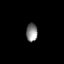
Tissue: lung
Cell type: T cells
Senescence score: 0.1842
Nuclear area (px): 202
Mean DAPI intensity: 134.549